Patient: sex M, age 36
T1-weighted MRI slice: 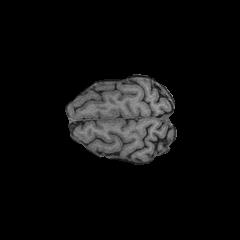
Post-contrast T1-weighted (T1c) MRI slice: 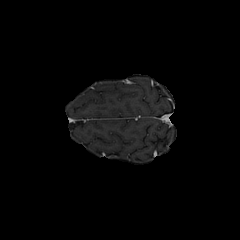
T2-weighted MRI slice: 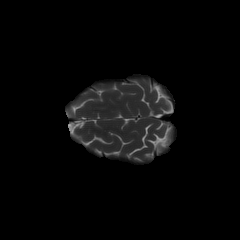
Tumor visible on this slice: no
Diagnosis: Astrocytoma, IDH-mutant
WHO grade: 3